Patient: sex F, age 60
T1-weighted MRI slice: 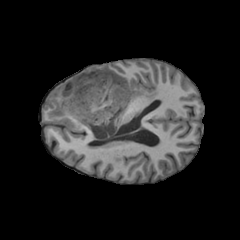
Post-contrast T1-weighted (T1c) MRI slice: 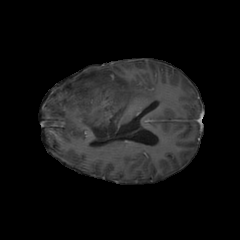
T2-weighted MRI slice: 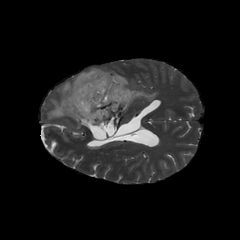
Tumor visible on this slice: yes
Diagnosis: Astrocytoma, IDH-mutant
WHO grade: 3